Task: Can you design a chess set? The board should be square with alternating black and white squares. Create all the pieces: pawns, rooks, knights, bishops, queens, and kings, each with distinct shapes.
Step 4592:
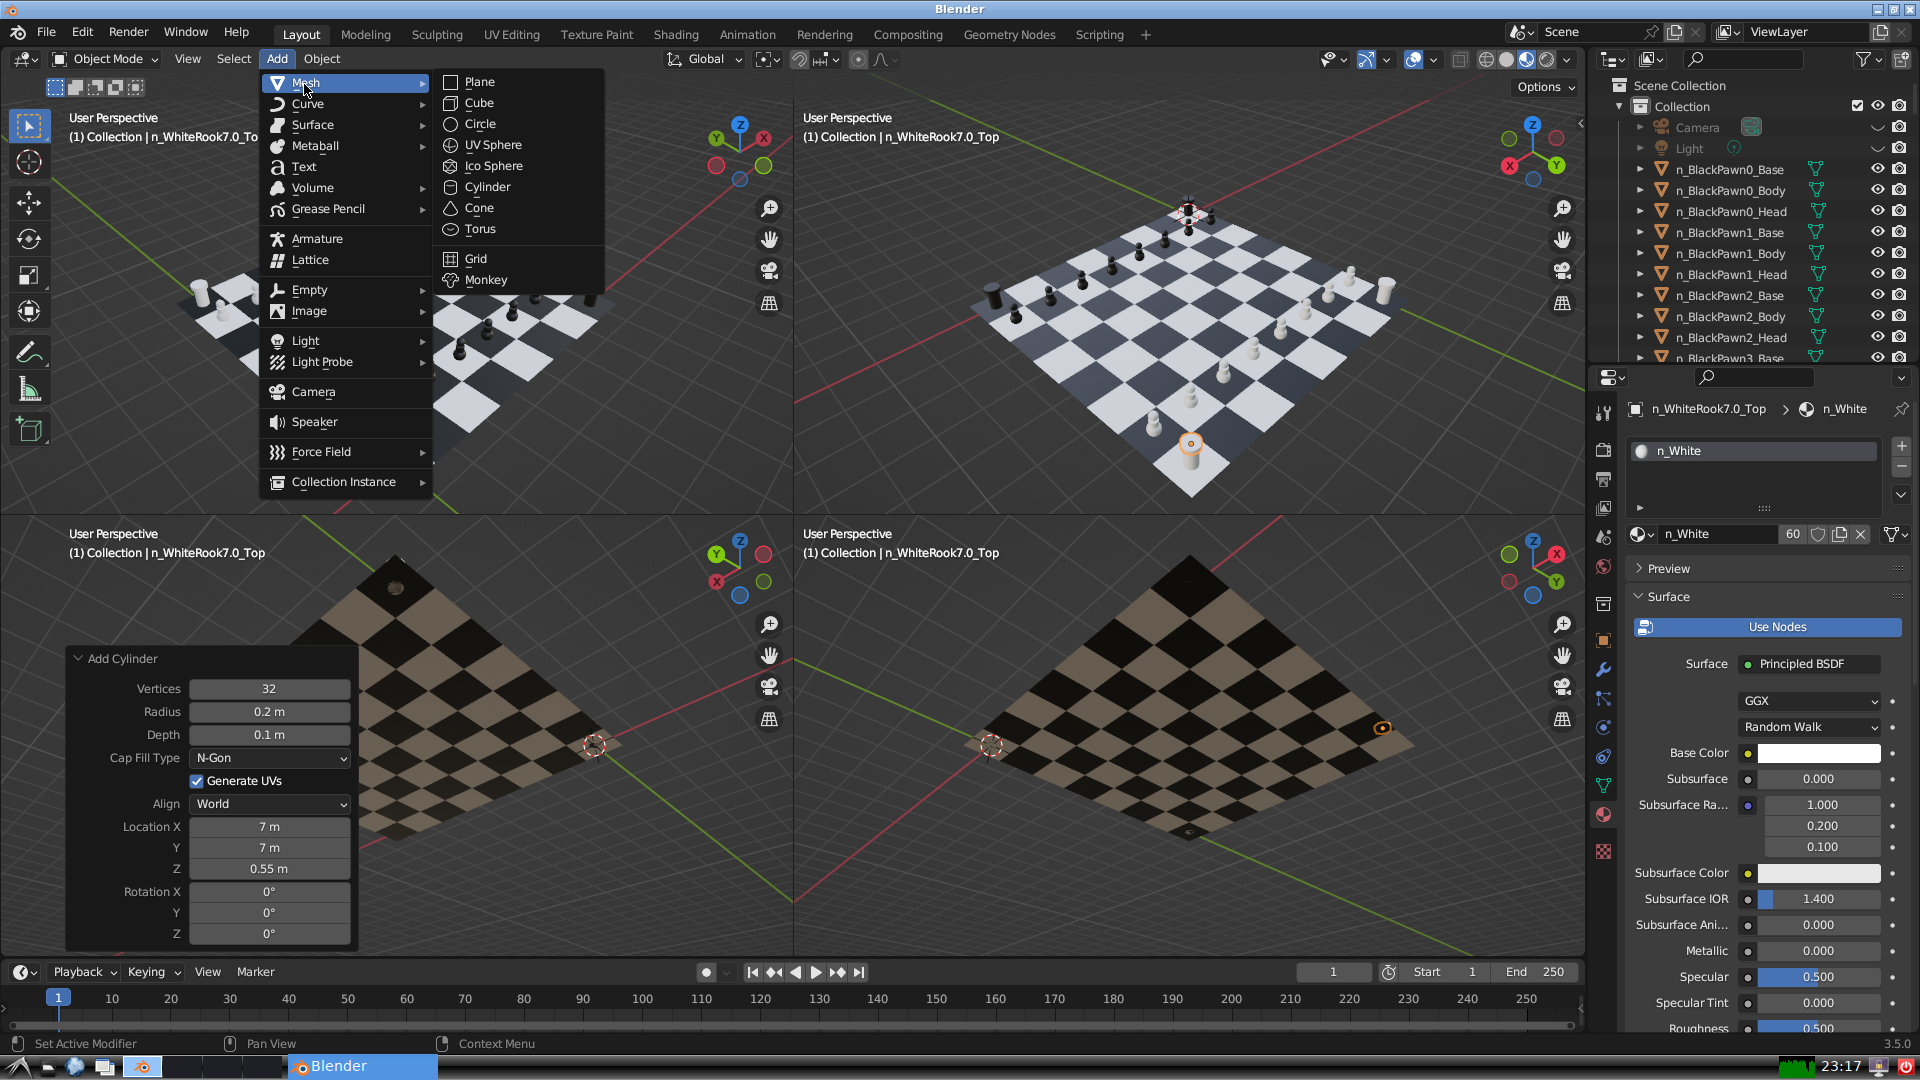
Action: {"mouse_move": [499, 187]}